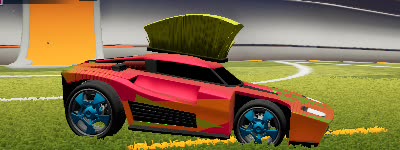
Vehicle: breakout